Chest X-ray:
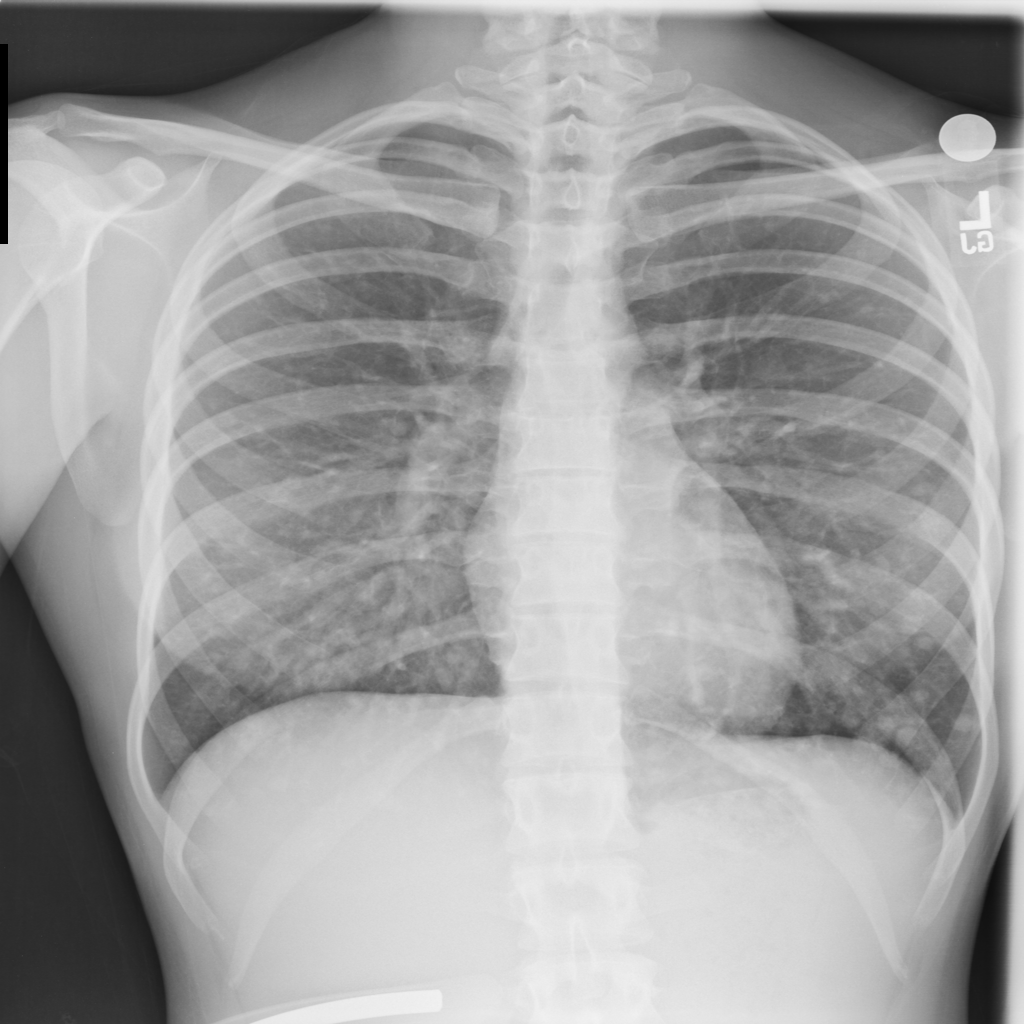
Findings: Nodule, Diffuse Nodule
No abnormal finding: no